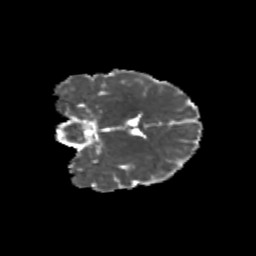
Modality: MD
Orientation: coronal
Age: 9
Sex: female
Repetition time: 9.512 s
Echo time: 0.089 s